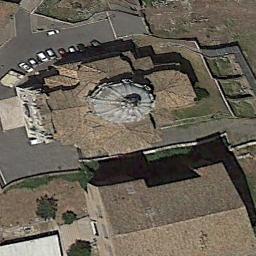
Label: church